Interaction volume radius: 5 \u00c5
Interaction volume height: 25 \u00c5
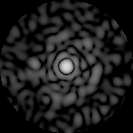
Disorder parameter: 0.8457